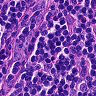
Metastatic tissue present: no